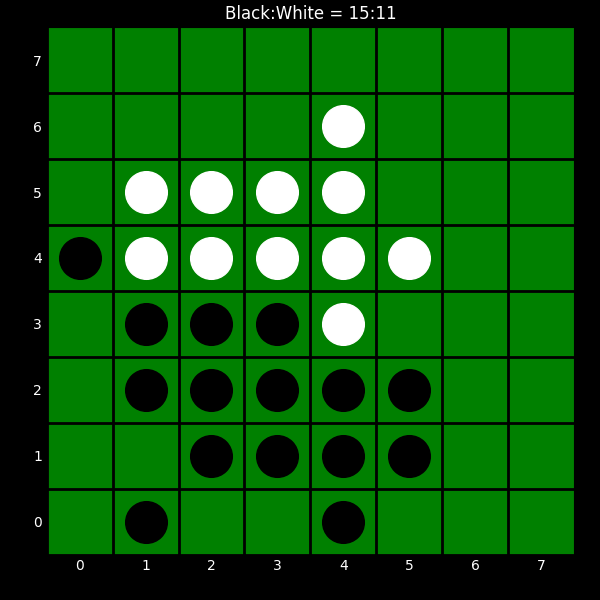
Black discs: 15
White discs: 11